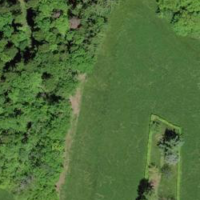
EUNIS habitat code: 25
Species observed at this site:
Fagus sylvatica